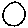
Label: circle